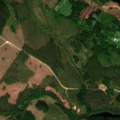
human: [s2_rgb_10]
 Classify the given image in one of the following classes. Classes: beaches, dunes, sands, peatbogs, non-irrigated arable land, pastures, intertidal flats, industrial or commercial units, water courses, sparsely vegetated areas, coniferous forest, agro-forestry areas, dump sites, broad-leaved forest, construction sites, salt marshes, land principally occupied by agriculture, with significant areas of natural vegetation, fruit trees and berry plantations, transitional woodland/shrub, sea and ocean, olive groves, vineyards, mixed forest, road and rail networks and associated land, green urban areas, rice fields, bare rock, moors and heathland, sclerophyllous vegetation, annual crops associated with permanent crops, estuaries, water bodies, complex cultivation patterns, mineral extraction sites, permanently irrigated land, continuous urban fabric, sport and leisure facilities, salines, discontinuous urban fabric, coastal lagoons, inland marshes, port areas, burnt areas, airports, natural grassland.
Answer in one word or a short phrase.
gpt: coniferous forest, transitional woodland/shrub